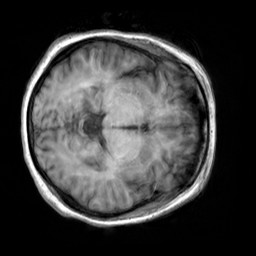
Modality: T1w
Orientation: axial
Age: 25
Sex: female
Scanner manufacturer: siemens
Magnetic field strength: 3 T
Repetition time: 2.3 s
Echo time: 0.00303 s